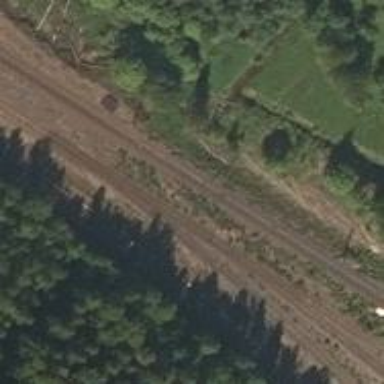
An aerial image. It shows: Railway yard.